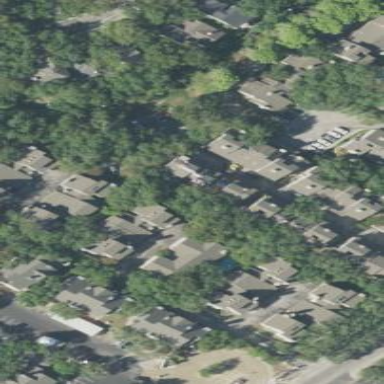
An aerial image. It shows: Residential area.